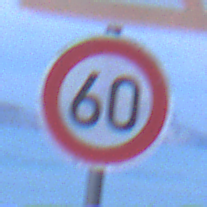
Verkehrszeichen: Geschwindigkeit60
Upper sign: DoppelkurveZunaechstLinks
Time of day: Dawn
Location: Outdoor (Urban)
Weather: PartlyCloudy
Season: NotSpecified
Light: Natural